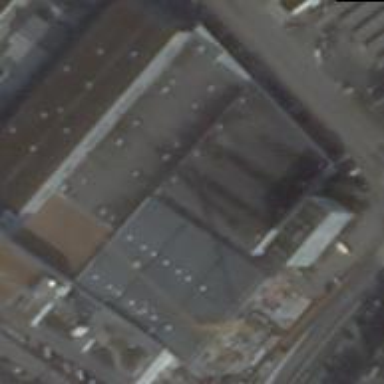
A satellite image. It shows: Industrial building.